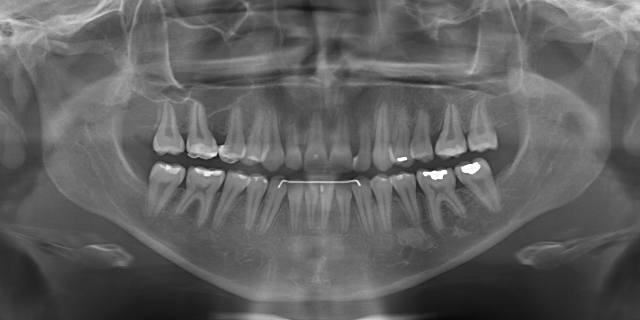
adult